Question: I am having a little (frustrating) issues trying to override the ResettingController of FOSUserBundle.
I have followed the docs to the letter*. I am having no joy overriding the controller or the event subscribe for onResettingPasswordSucess...
Here is my controller:
namespace AppBundle\Controller\Frontend;
'''
use FOS\UserBundle\Model\UserInterface;
use FOS\UserBundle\Controller\ResettingController as BaseResettingController;
use Symfony\Component\HttpFoundation\Request;
use Symfony\Component\HttpFoundation\RedirectResponse;
class ResettingController extends BaseResettingController
{
/**
* {@inheritDoc}
*/
public function requestAction()
{
return $this->render('FOSUserBundle:Resetting:request.html.twig');
}
/**
* {@inheritDoc}
*/
public function sendEmailAction(Request $request)
{
$username = $request->request->get('username');
/** @var $user UserInterface */
$user = $this->get('fos_user.user_manager')->findUserByUsernameOrEmail($username);
if (null === $user) {
return $this->render('FOSUserBundle:Resetting:request.html.twig', array(
'invalid_username' => $username
));
}
if ($user->isPasswordRequestNonExpired($this->container->getParameter('fos_user.resetting.token_ttl'))) {
return $this->render('FOSUserBundle:Resetting:passwordAlreadyRequested.html.twig');
}
if (null === $user->getConfirmationToken()) {
/** @var $tokenGenerator \FOS\UserBundle\Util\TokenGeneratorInterface */
$tokenGenerator = $this->get('fos_user.util.token_generator');
$user->setConfirmationToken($tokenGenerator->generateToken());
}
$this->get('fos_user.mailer')->sendResettingEmailMessage($user);
$user->setPasswordRequestedAt(new \DateTime());
$this->get('fos_user.user_manager')->updateUser($user);
return new RedirectResponse($this->generateUrl('fos_user_security_login',
array('email' => $this->getObfuscatedEmail($user))
));
}
}
'''
My AppBundle has this:
'''
<?php
namespace AppBundle;
use Symfony\Component\HttpKernel\Bundle\Bundle;
class AppBundle extends Bundle
{
/**
* {@inheritDoc}
*/
public function getParent()
{
return 'FOSUserBundle';
}
}
'''
Even PhpStorm tell me...

However the parent method is always being called?
All I want is when user submits the password reset form it redirects them to the login page with a flash message.
Can you spot anything?
Kindest Regards
Nathan
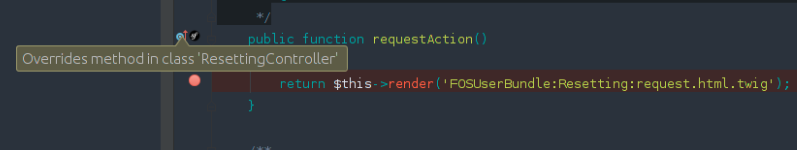
Answer: > All I want is when user submits the password reset form it redirects them to the login page with a flash message
Use Events, it's right way for you issue. <URL>